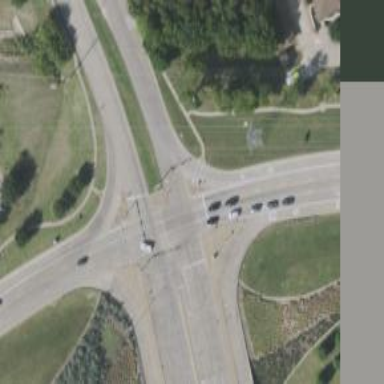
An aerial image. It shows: Marked footway crossing with lines.